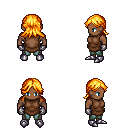
a pixel art fantasy rpg character, male body template, human, dark skin, brown tunic, teal pants, light blonde loose hair, metal gloves, metal boots, four views (front, back, left, right), 2x2 character sprite sheet, small pixel art, hard edges, no anti-aliasing